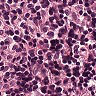
Metastatic tissue present: no